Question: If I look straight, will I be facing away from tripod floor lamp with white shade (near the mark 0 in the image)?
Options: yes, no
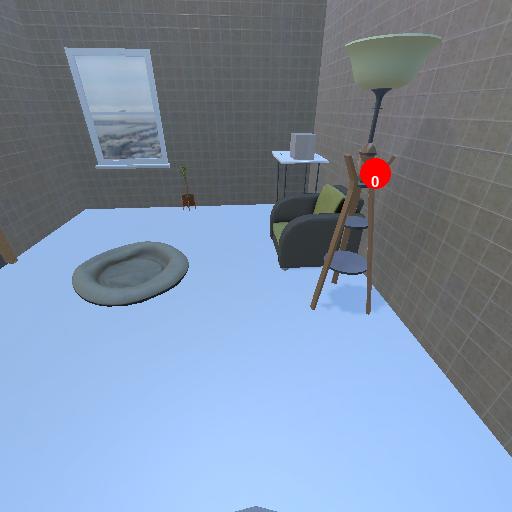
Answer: yes